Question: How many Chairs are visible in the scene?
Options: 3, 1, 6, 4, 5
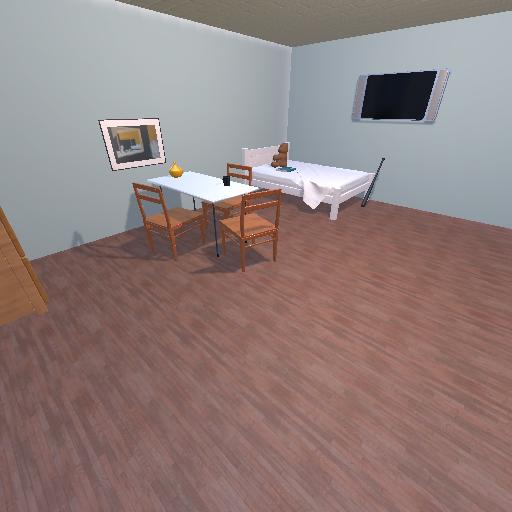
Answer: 3